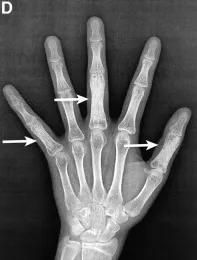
Clinical and radiographical results before and after surgery on the proximal phalangeal bone of left thumb, middle finger, and little finger. 7 months postoperatively.
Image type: radiology (x_ray)